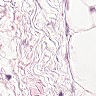
Metastatic tissue present: no